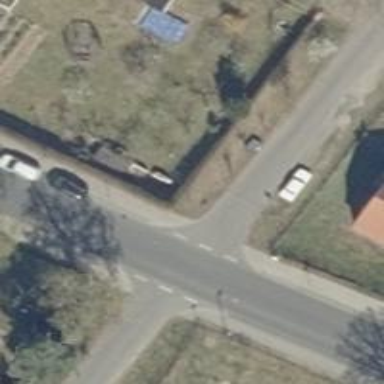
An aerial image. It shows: Unmarked road crossing.